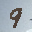
Label: 9